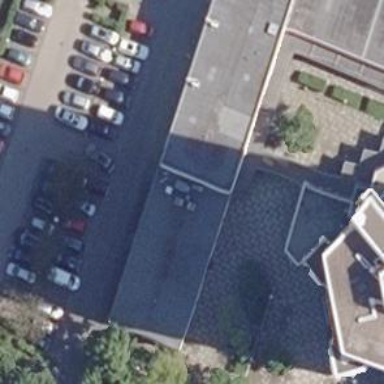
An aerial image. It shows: Flat-roofed retail building.